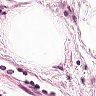
Metastatic tissue present: no